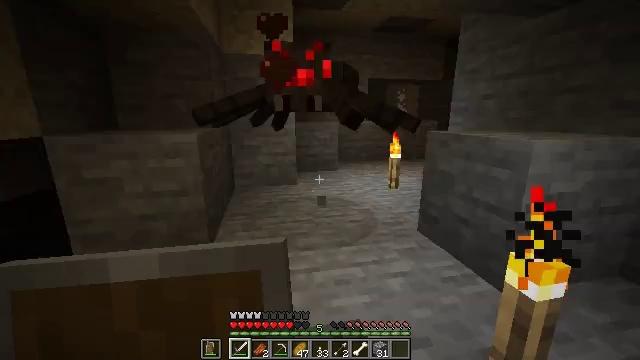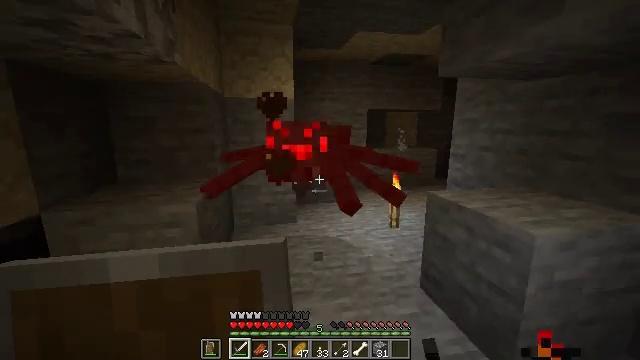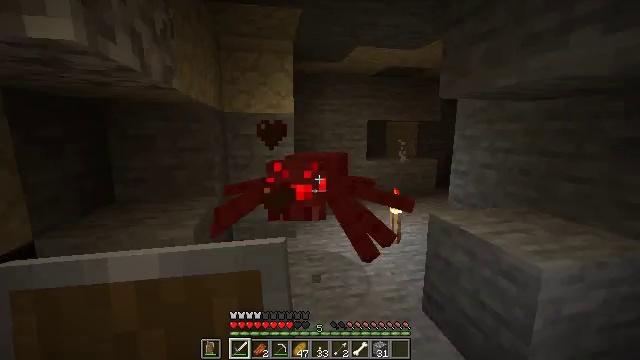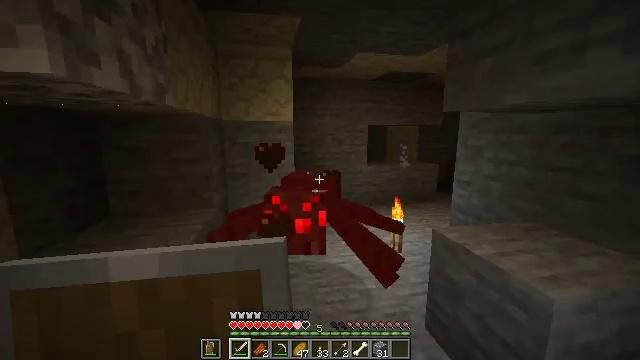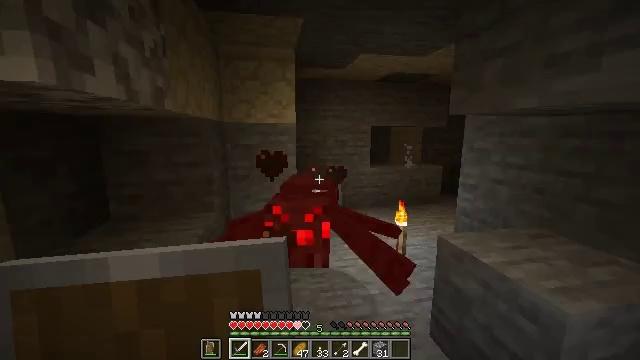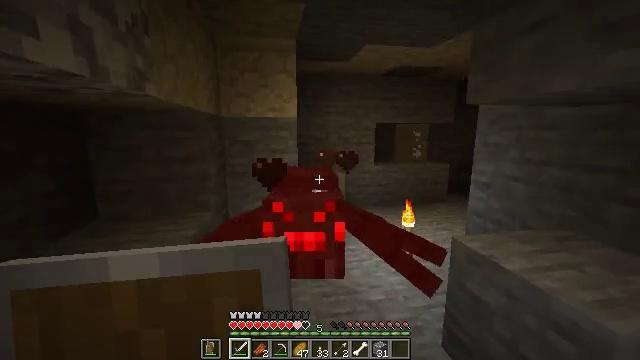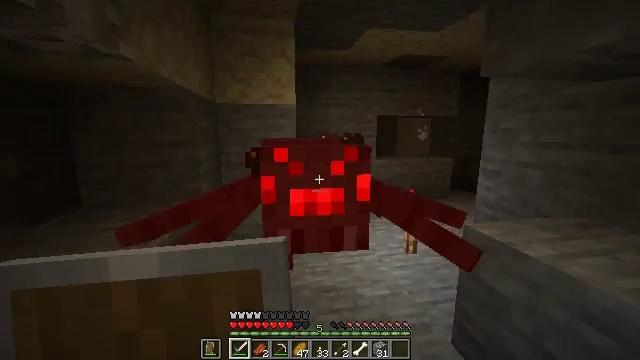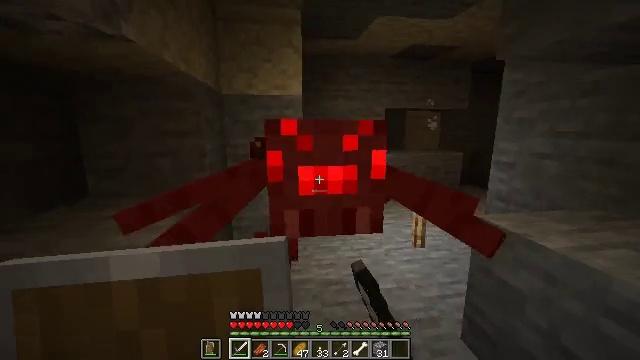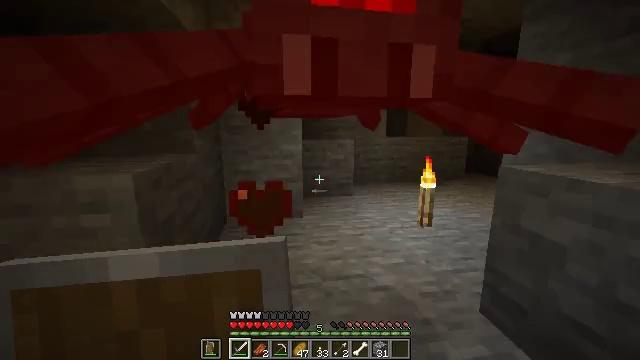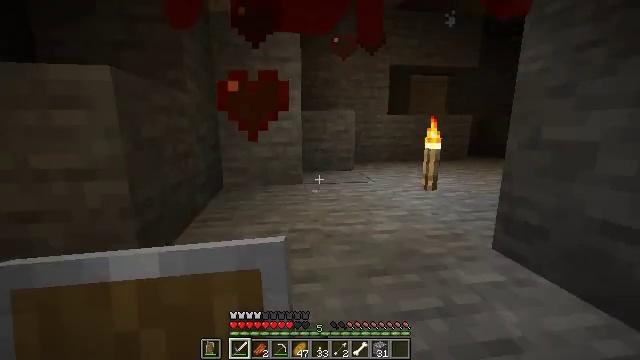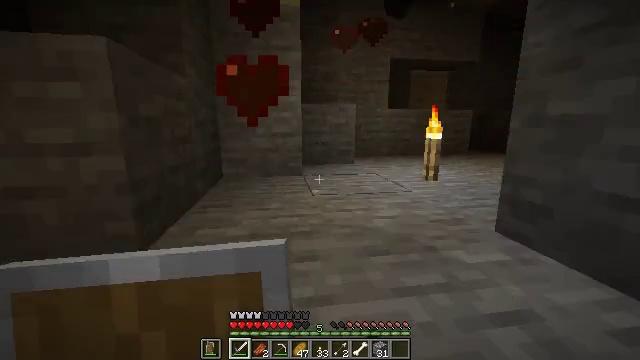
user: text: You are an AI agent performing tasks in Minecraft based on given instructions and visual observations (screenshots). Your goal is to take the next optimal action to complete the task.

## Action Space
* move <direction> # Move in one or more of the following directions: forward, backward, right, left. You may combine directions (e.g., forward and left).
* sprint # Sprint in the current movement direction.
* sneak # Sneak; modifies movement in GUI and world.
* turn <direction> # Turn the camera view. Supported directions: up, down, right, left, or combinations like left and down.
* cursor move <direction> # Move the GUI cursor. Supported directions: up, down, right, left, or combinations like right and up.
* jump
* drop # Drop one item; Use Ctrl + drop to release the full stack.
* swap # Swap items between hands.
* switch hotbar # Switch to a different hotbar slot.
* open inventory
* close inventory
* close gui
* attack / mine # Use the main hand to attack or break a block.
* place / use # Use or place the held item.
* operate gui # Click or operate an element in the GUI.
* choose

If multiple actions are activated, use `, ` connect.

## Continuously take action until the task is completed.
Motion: motion action
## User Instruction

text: Kill mobs.
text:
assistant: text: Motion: turn up, jump
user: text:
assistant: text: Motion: move forward, turn up
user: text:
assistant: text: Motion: move forward
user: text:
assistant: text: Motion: move forward
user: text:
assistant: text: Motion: move forward
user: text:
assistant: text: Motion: move forward, attack / mine
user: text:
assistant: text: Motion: move forward, turn left, attack / mine
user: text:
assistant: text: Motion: move forward, attack / mine, jump
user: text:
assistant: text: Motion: move forward, attack / mine, jump
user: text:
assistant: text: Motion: move forward, jump
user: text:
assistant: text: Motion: jump